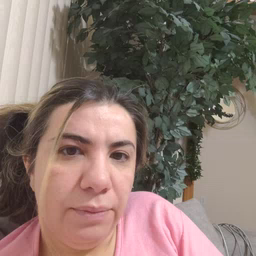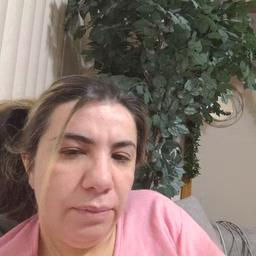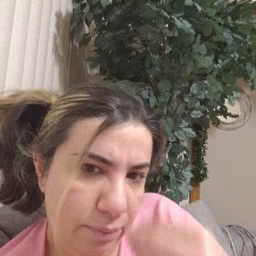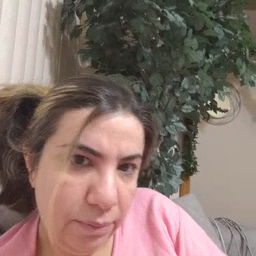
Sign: nap